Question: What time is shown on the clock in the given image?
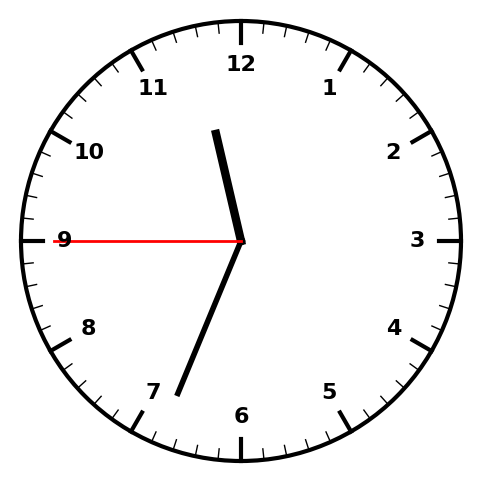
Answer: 11:33:45